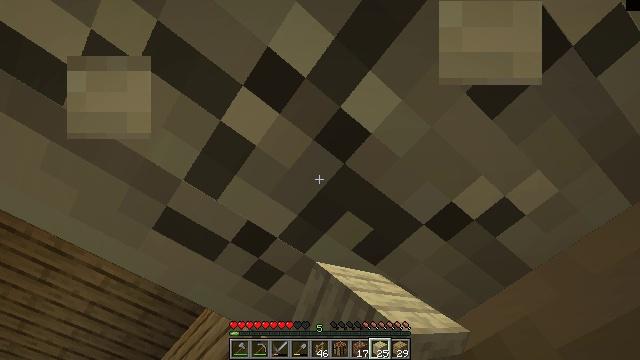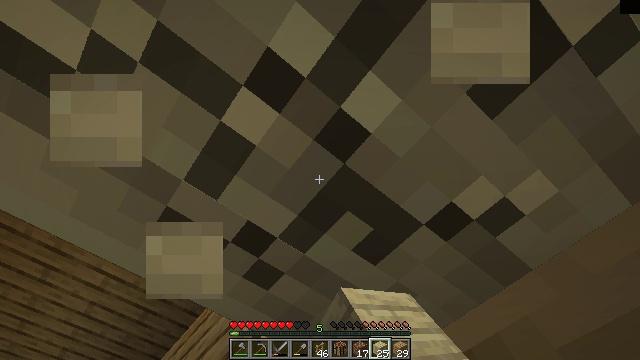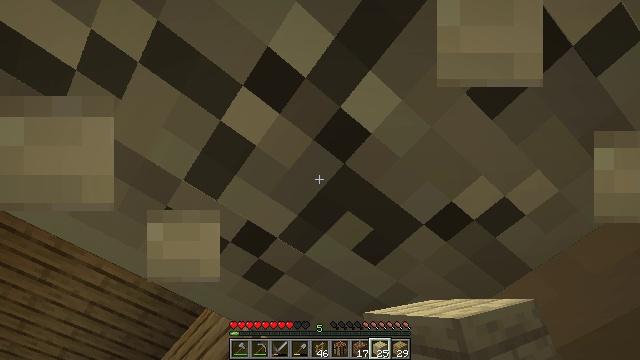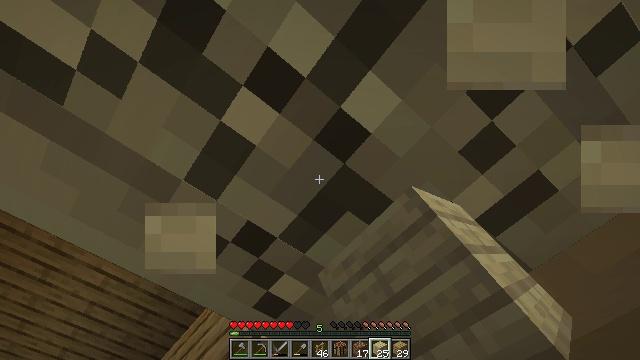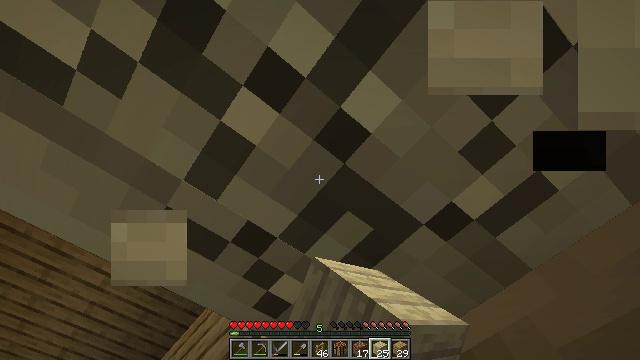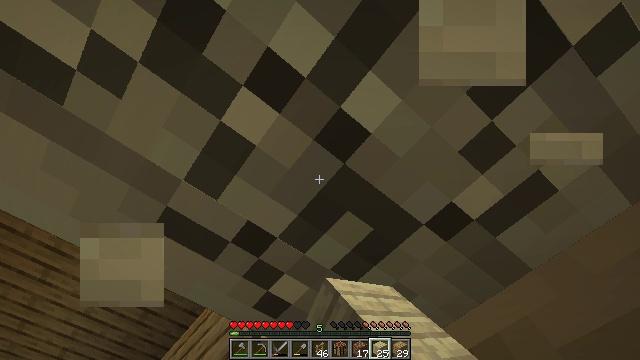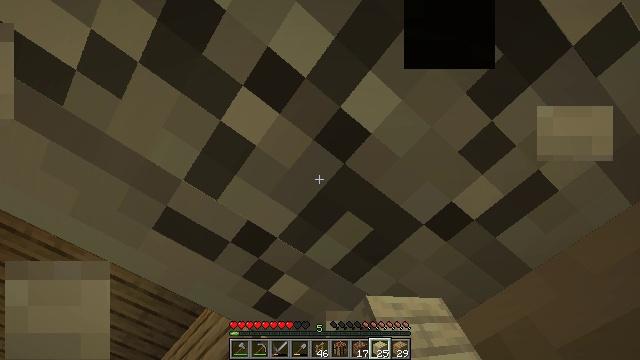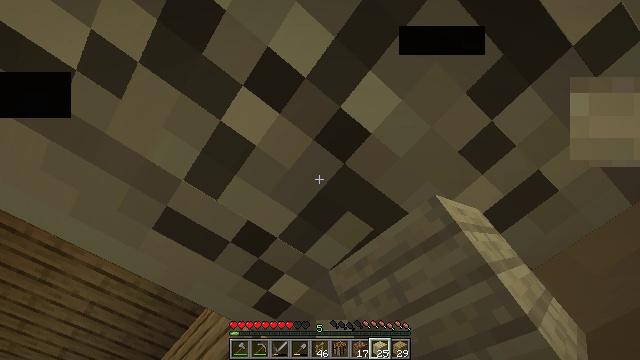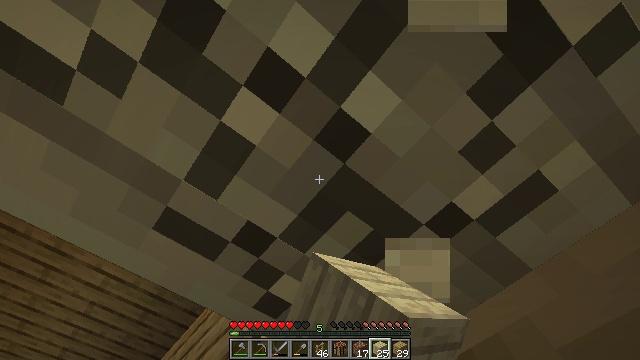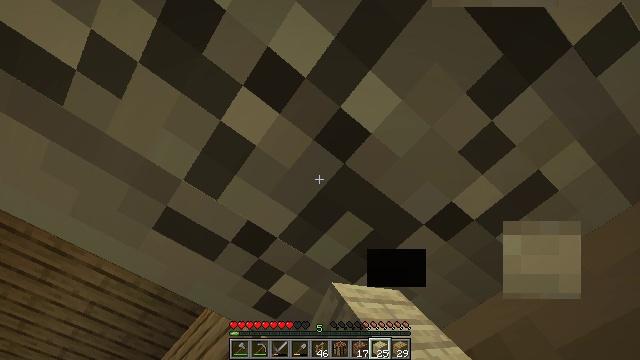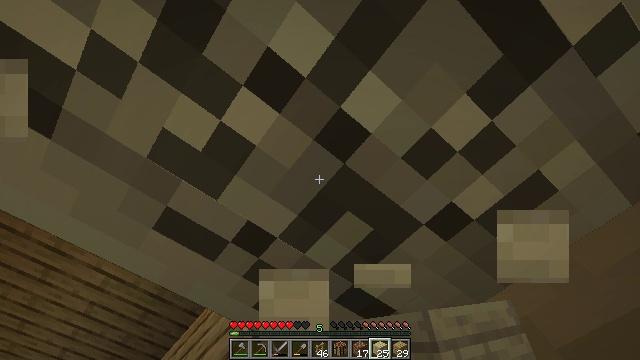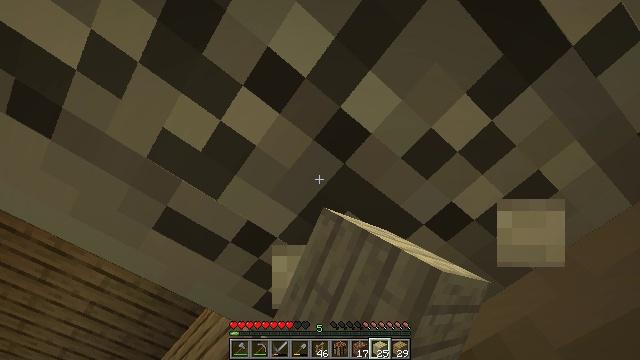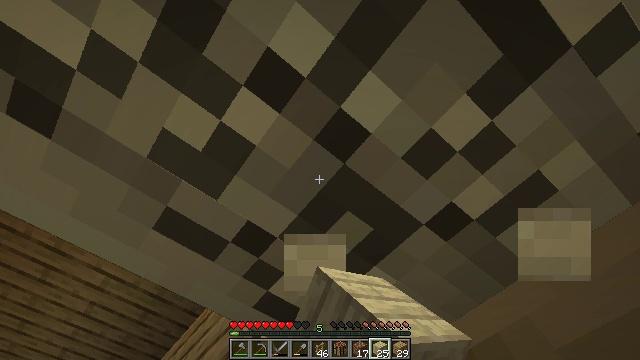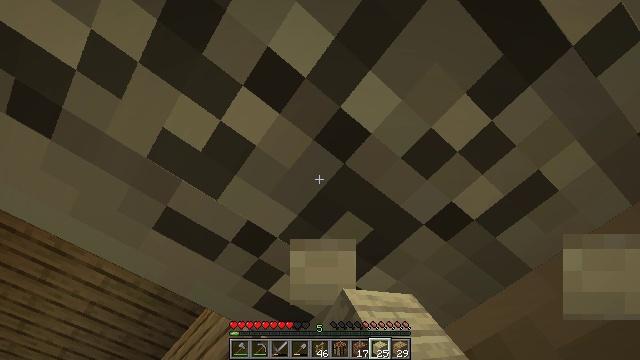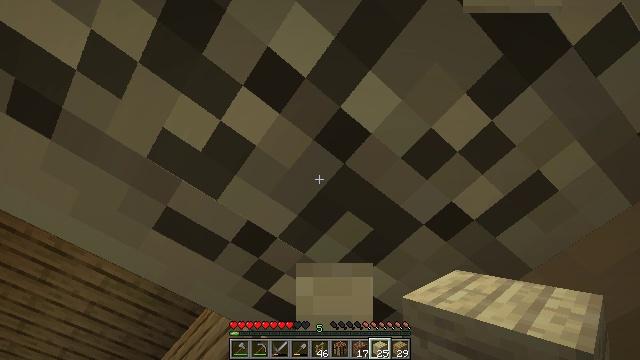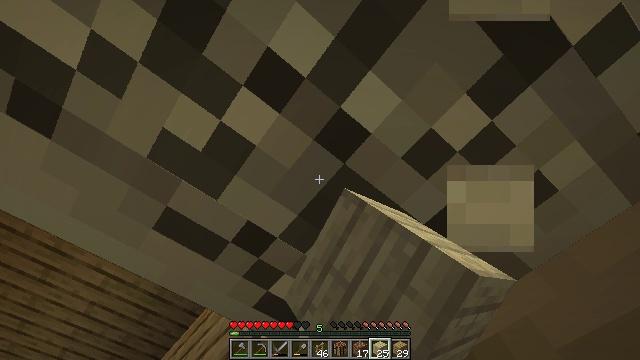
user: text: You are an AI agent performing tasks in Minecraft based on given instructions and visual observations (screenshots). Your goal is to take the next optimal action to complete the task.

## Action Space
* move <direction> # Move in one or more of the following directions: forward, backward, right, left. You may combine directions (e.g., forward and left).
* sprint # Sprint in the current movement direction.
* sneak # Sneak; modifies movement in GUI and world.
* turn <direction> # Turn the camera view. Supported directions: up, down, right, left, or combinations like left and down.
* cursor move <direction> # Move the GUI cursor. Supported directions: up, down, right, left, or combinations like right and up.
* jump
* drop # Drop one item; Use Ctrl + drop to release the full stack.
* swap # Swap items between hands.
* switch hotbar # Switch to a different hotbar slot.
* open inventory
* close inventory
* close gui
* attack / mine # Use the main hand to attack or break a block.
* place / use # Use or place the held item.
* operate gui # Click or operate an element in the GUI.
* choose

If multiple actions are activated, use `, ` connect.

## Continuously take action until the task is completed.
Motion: motion action
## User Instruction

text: Mine the birch planks.
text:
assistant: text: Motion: attack / mine
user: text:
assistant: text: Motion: attack / mine
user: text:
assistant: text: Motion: attack / mine
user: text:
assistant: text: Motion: attack / mine
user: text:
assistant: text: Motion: attack / mine
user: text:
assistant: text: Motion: attack / mine
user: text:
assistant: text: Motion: attack / mine
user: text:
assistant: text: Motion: attack / mine
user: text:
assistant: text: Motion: attack / mine
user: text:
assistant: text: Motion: attack / mine
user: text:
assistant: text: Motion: attack / mine
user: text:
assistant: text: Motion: attack / mine
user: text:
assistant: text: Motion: attack / mine
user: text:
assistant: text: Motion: attack / mine
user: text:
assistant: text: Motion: attack / mine
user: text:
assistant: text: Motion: attack / mine
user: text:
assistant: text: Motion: attack / mine
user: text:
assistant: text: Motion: attack / mine
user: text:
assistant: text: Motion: attack / mine
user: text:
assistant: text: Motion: attack / mine
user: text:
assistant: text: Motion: attack / mine
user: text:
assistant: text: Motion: attack / mine
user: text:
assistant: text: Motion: attack / mine
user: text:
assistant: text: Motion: attack / mine
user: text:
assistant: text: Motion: attack / mine
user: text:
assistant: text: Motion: attack / mine
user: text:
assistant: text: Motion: attack / mine